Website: macys
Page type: customer-info-address
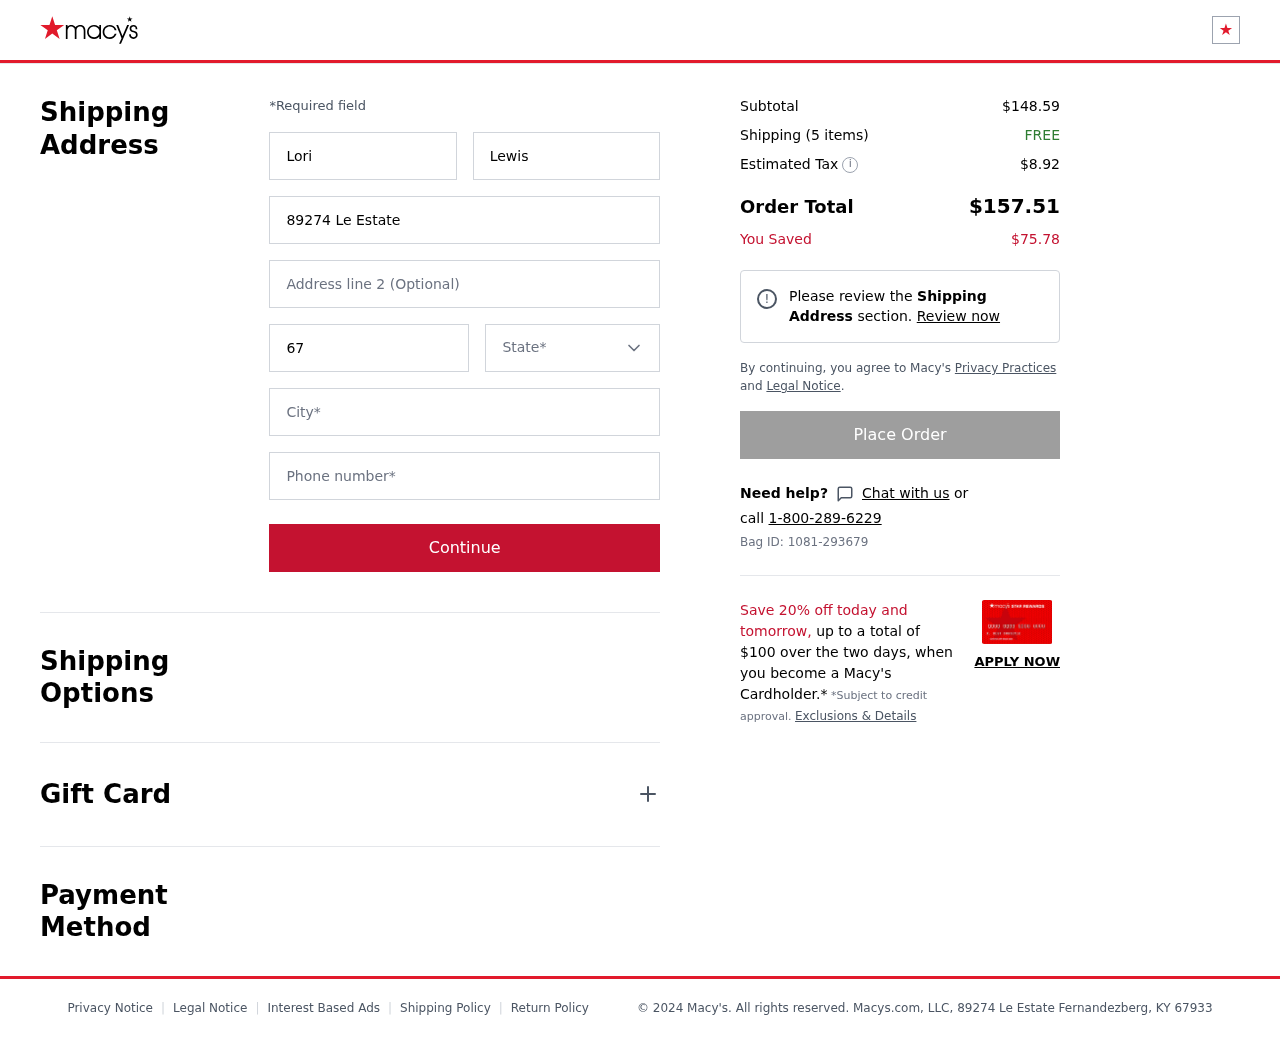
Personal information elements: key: PII_CITY
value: Fernandezberg
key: PII_FIRSTNAME
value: Lori
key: PII_LASTNAME
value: Lewis
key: PII_PHONE
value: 6286499133
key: PII_POSTCODE
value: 67933
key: PII_STATE
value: Kentucky
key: PII_STREET
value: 89274 Le Estate
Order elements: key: ORDER_SUBTOTAL
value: $148.59
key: ORDER_NUM_ITEMS
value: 5
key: ORDER_SHIPPING_COST
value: FREE
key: ORDER_TAX
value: $8.92
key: ORDER_TOTAL
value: $157.51
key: ORDER_SAVINGS
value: $75.78
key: ORDER_BAG_ID
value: Bag ID: 1081-293679